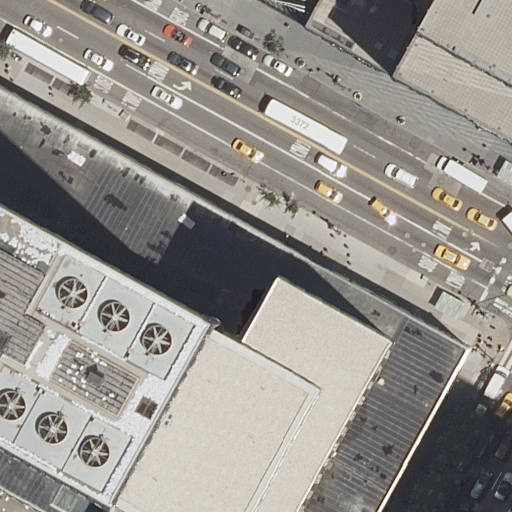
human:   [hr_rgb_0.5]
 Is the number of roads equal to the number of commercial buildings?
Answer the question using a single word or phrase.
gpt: no

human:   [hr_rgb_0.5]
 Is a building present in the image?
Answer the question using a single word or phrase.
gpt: yes

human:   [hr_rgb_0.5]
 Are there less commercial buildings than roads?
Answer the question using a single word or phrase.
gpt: yes

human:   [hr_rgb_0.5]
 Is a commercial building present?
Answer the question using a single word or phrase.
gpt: no

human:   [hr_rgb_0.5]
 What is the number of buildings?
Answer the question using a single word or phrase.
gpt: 3

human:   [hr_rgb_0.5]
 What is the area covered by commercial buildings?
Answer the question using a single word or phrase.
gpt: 0m2

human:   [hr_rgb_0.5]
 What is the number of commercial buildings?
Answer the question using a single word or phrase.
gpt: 0

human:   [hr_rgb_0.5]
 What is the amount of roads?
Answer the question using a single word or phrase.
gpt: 2

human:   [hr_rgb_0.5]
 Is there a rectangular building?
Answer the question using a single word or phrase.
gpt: yes

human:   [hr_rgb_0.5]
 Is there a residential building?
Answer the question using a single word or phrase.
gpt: yes

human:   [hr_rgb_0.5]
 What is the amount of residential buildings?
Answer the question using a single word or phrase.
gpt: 3

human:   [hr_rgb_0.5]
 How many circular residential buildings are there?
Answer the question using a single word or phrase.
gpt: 0

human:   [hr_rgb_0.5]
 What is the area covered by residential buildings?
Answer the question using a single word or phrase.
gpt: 5983m2

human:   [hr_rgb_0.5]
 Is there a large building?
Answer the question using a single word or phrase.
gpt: yes

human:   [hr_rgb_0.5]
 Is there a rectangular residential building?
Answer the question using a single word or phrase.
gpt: yes

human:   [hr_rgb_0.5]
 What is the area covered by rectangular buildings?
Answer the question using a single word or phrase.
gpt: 5718m2

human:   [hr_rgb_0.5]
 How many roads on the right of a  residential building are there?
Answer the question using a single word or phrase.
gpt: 0

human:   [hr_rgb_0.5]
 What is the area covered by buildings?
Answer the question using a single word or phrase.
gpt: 5983m2

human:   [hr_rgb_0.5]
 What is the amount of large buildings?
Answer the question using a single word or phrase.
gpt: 1

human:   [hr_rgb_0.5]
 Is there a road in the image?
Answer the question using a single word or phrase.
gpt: yes

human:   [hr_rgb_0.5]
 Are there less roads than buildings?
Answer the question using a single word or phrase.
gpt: yes

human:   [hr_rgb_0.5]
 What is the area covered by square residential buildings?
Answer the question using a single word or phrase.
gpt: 0m2

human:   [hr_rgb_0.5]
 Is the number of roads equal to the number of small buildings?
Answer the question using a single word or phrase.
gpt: no

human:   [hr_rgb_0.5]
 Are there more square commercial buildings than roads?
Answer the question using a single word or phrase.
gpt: no

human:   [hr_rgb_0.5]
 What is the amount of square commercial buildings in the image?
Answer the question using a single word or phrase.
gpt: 0

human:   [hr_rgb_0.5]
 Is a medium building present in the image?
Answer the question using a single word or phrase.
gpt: yes

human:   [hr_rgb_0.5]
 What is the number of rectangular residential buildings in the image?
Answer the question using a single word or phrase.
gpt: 2

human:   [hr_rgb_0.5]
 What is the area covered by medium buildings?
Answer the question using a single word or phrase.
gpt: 718m2

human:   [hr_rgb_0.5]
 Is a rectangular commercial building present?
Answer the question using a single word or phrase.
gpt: no

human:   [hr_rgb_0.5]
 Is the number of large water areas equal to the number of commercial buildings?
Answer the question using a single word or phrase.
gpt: yes

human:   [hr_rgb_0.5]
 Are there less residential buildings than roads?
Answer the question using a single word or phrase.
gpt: no

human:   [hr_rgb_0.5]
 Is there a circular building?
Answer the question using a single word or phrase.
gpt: no

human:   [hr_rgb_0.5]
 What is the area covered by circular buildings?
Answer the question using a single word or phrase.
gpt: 0m2

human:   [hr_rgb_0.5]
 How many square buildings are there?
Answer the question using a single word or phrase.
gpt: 0

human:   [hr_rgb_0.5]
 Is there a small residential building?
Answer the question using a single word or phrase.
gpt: no

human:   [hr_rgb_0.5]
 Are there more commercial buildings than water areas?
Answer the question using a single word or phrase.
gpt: no

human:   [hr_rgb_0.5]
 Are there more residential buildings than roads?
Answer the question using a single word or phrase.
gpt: yes

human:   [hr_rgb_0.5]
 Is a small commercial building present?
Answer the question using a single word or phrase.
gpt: no

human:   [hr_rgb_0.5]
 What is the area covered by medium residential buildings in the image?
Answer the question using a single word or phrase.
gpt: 718m2

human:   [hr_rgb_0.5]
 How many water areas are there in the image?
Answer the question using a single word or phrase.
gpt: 0

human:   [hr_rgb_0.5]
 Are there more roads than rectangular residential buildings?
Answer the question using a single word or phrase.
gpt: no

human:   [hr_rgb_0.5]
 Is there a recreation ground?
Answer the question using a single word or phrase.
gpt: no

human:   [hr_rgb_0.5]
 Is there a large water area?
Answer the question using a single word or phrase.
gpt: no

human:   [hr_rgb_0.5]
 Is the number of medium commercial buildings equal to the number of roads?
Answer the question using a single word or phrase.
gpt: no

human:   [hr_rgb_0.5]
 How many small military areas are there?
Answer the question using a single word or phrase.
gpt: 0

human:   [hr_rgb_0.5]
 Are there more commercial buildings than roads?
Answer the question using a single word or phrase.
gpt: no

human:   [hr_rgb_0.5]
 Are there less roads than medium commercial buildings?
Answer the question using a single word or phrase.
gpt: no

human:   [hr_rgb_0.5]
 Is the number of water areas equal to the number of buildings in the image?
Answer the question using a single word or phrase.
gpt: no

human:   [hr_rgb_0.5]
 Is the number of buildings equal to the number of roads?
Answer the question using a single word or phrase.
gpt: no

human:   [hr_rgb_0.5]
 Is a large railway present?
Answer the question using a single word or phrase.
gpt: no

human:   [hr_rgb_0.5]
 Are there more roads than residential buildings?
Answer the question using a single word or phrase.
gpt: no

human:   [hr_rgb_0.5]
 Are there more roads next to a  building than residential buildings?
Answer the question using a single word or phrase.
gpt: no

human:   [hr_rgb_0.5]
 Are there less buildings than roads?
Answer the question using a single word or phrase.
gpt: no

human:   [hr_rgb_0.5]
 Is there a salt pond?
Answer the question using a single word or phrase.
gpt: no

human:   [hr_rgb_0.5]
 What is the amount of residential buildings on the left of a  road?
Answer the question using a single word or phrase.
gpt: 0

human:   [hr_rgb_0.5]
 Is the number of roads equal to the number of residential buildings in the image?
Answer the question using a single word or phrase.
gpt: no

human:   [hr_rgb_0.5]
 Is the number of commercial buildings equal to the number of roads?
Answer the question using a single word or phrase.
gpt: no

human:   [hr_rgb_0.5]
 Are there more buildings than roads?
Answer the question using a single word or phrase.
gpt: yes

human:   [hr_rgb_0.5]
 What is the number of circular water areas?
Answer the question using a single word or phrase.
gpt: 0

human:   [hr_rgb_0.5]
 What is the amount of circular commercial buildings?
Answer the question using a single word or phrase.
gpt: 0

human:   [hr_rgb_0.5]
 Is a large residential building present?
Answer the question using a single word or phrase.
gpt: yes

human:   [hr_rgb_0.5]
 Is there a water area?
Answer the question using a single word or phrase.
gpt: no

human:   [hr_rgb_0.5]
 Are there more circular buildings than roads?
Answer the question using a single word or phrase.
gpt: no

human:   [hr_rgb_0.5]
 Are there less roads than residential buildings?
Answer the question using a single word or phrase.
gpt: yes